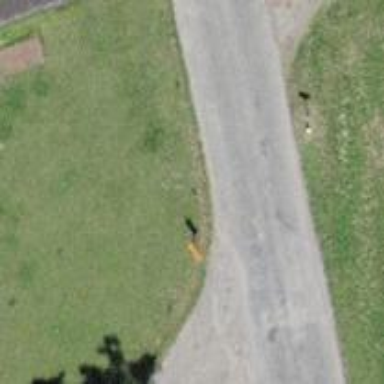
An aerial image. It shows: Aerial marker.